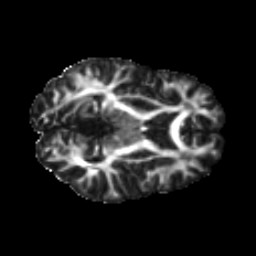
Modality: FA
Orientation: axial
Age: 37
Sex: female
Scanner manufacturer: ge
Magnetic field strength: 3 T
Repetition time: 7.8 s
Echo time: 0.0606 s